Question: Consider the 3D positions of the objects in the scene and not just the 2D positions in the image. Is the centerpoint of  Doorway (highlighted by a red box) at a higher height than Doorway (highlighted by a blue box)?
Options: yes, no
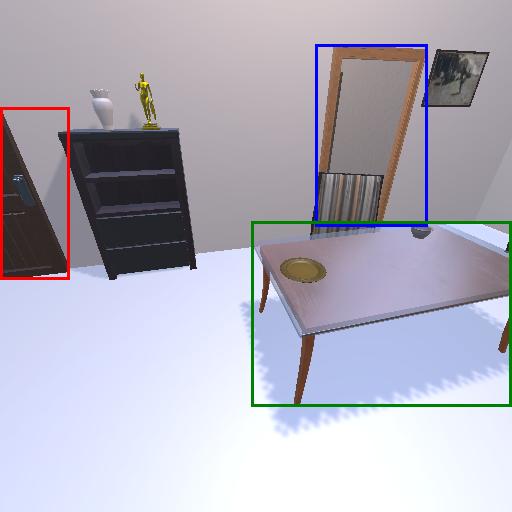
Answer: yes